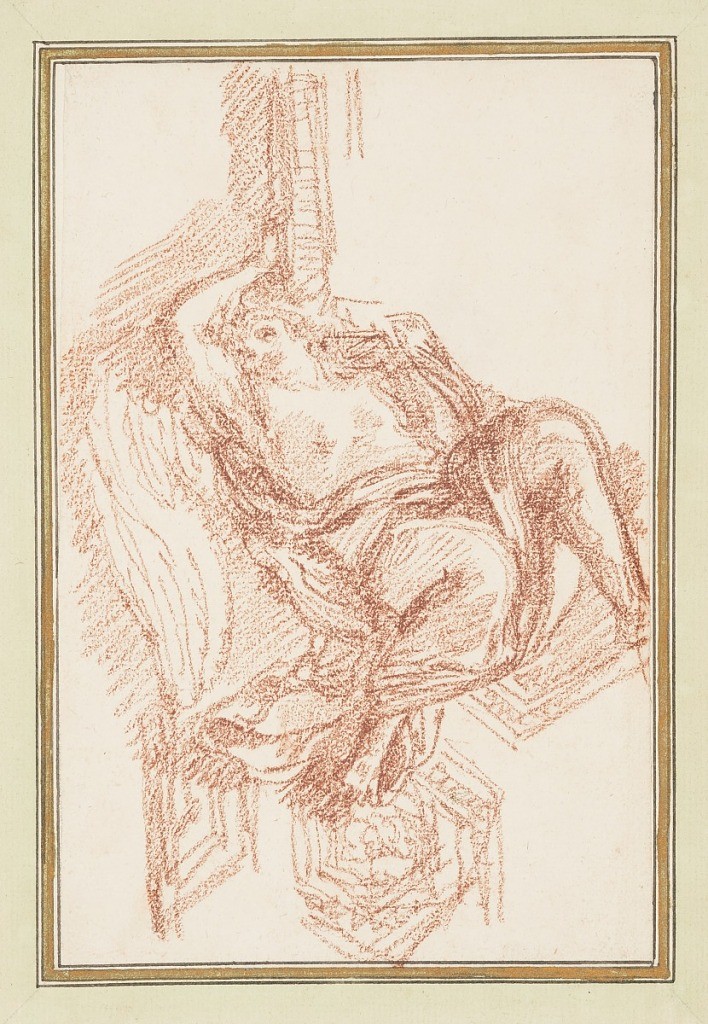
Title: Ceiling detail with winged male figure
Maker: Jean-Robert Ango, French, active in Rome 1759 –1770, d. 1773
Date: ca. 1759–70
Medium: Red chalk on paper
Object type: Drawing
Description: Winged male figure with bent legs and a bent arm held above his head. Decorative ceiling motifs are visible behind him.